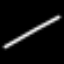
Label: line